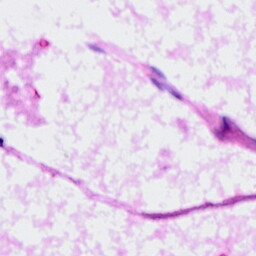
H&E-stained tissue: Ovarian